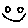
Label: smiley face